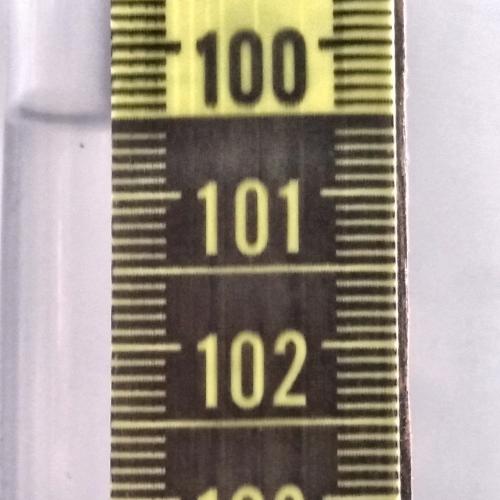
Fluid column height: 100.5 cm